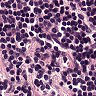
Metastatic tissue present: no